Field crop: maize
Growth stage: 2
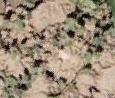
Species: convolvulus